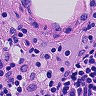
Metastatic tissue present: no